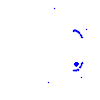
Particle: proton